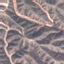
Land use / land cover class: HerbaceousVegetation